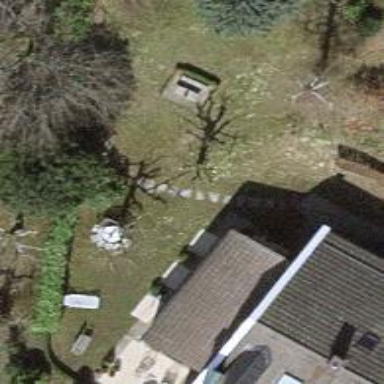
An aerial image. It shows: Garden with deciduous broadleaved trees.